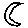
Label: moon